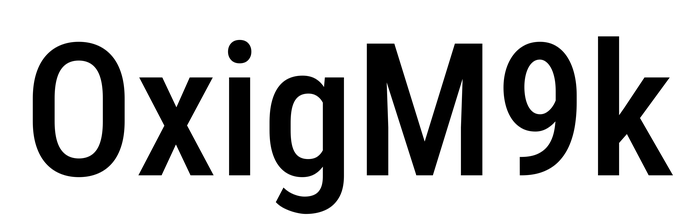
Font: Roboto_Condensed_Medium